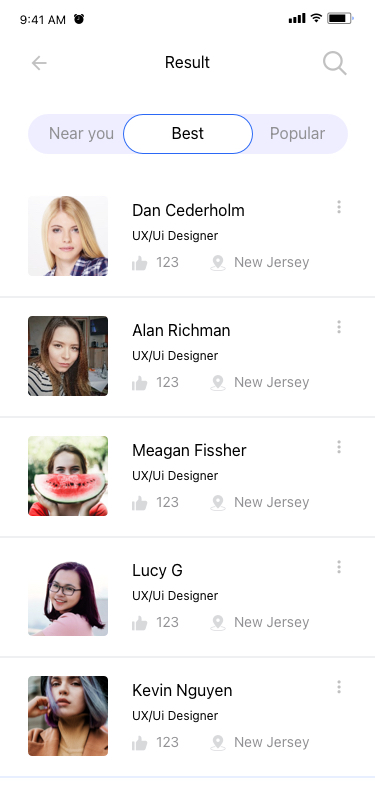
Text in this UI design:
Result
Best
Near you
Popular
Dan Cederholm
UX/Ui Designer
123
New Jersey
Alan Richman
UX/Ui Designer
123
New Jersey
Meagan Fissher
UX/Ui Designer
123
New Jersey
Lucy G
UX/Ui Designer
123
New Jersey
Kevin Nguyen
UX/Ui Designer
123
New Jersey
9:41 AM